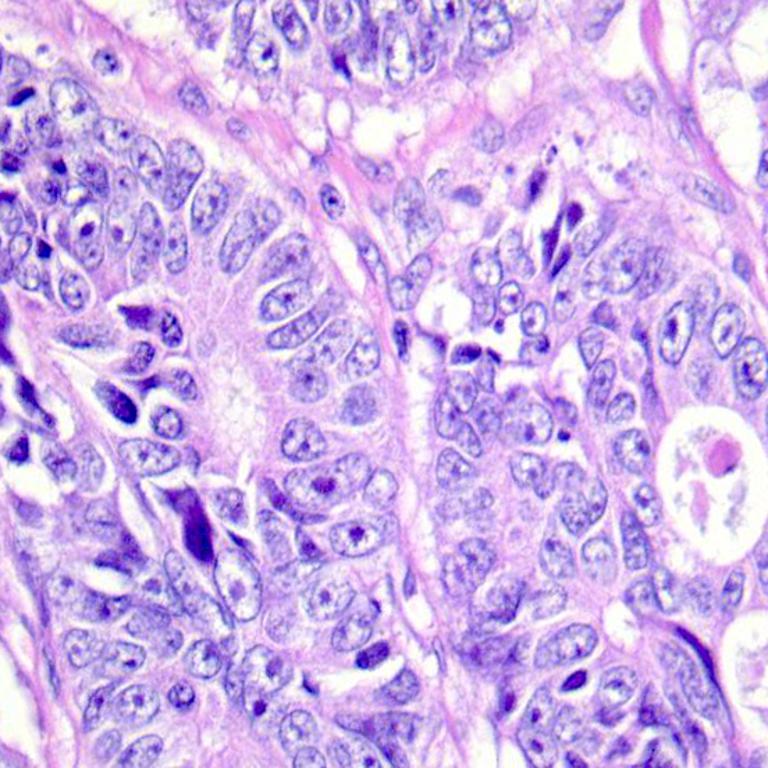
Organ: colon
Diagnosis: adenocarcinomas